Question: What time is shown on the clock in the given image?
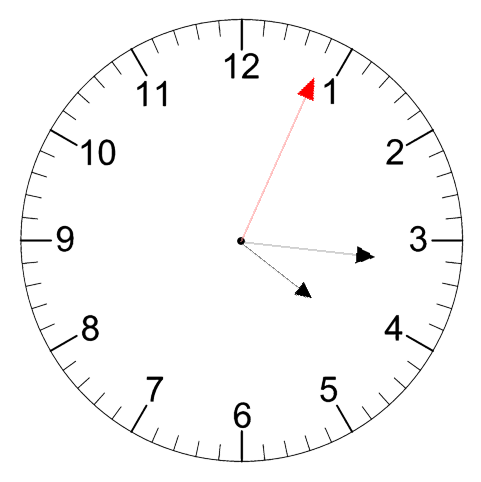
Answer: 04:16:04